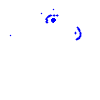
Particle: electron